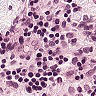
Metastatic tissue present: no